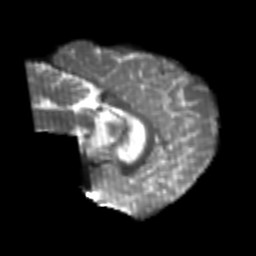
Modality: T2w
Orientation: sagittal
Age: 21
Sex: male
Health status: healthy
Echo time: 0.074 s